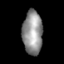
Tissue: skin
Cell type: Epithelial cells
Senescence score: 0.2486
Nuclear area (px): 856
Mean DAPI intensity: 145.408